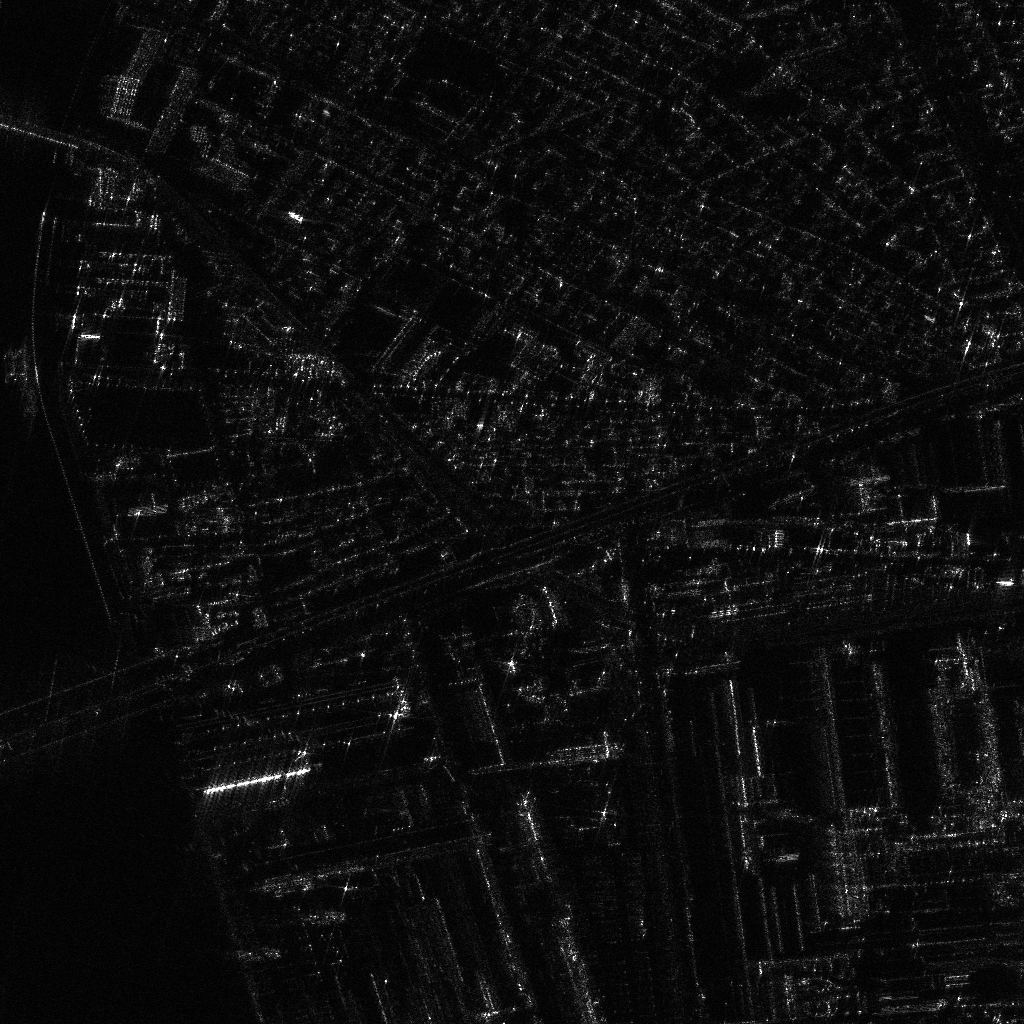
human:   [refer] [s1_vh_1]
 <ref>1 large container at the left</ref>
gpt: <box>[[-1, 36, 5, 38, 75]]</box>